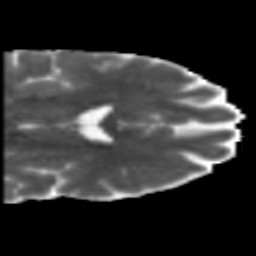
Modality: MD
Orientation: coronal
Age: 46
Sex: male
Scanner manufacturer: siemens
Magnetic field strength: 3 T
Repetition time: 5.5 s
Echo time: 0.101 s